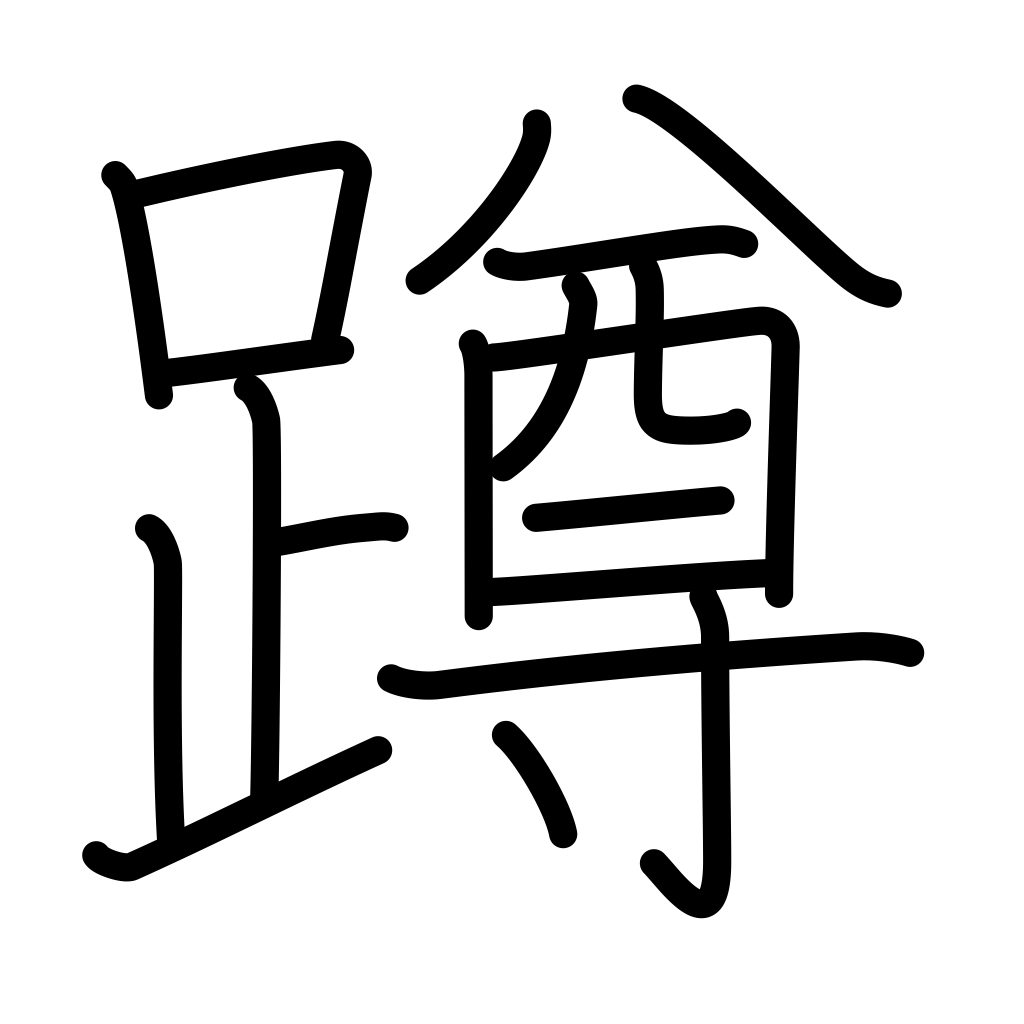
Meaning: crouch, squat, cower